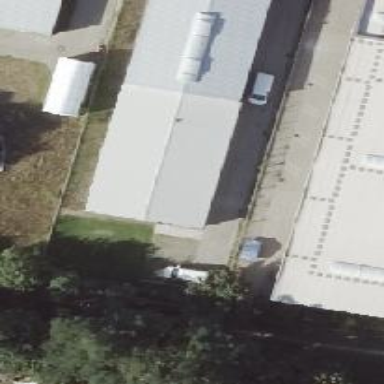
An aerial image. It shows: Commercial building.